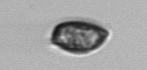
Label: Prorocentrum_triestinum